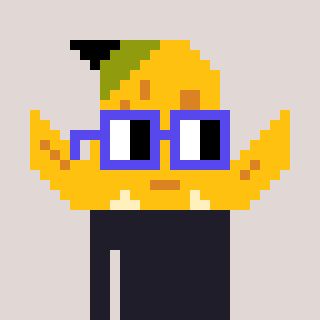
a pixel art character with square blue glasses, a banana-shaped head and a peachy-colored body on a warm background